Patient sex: M
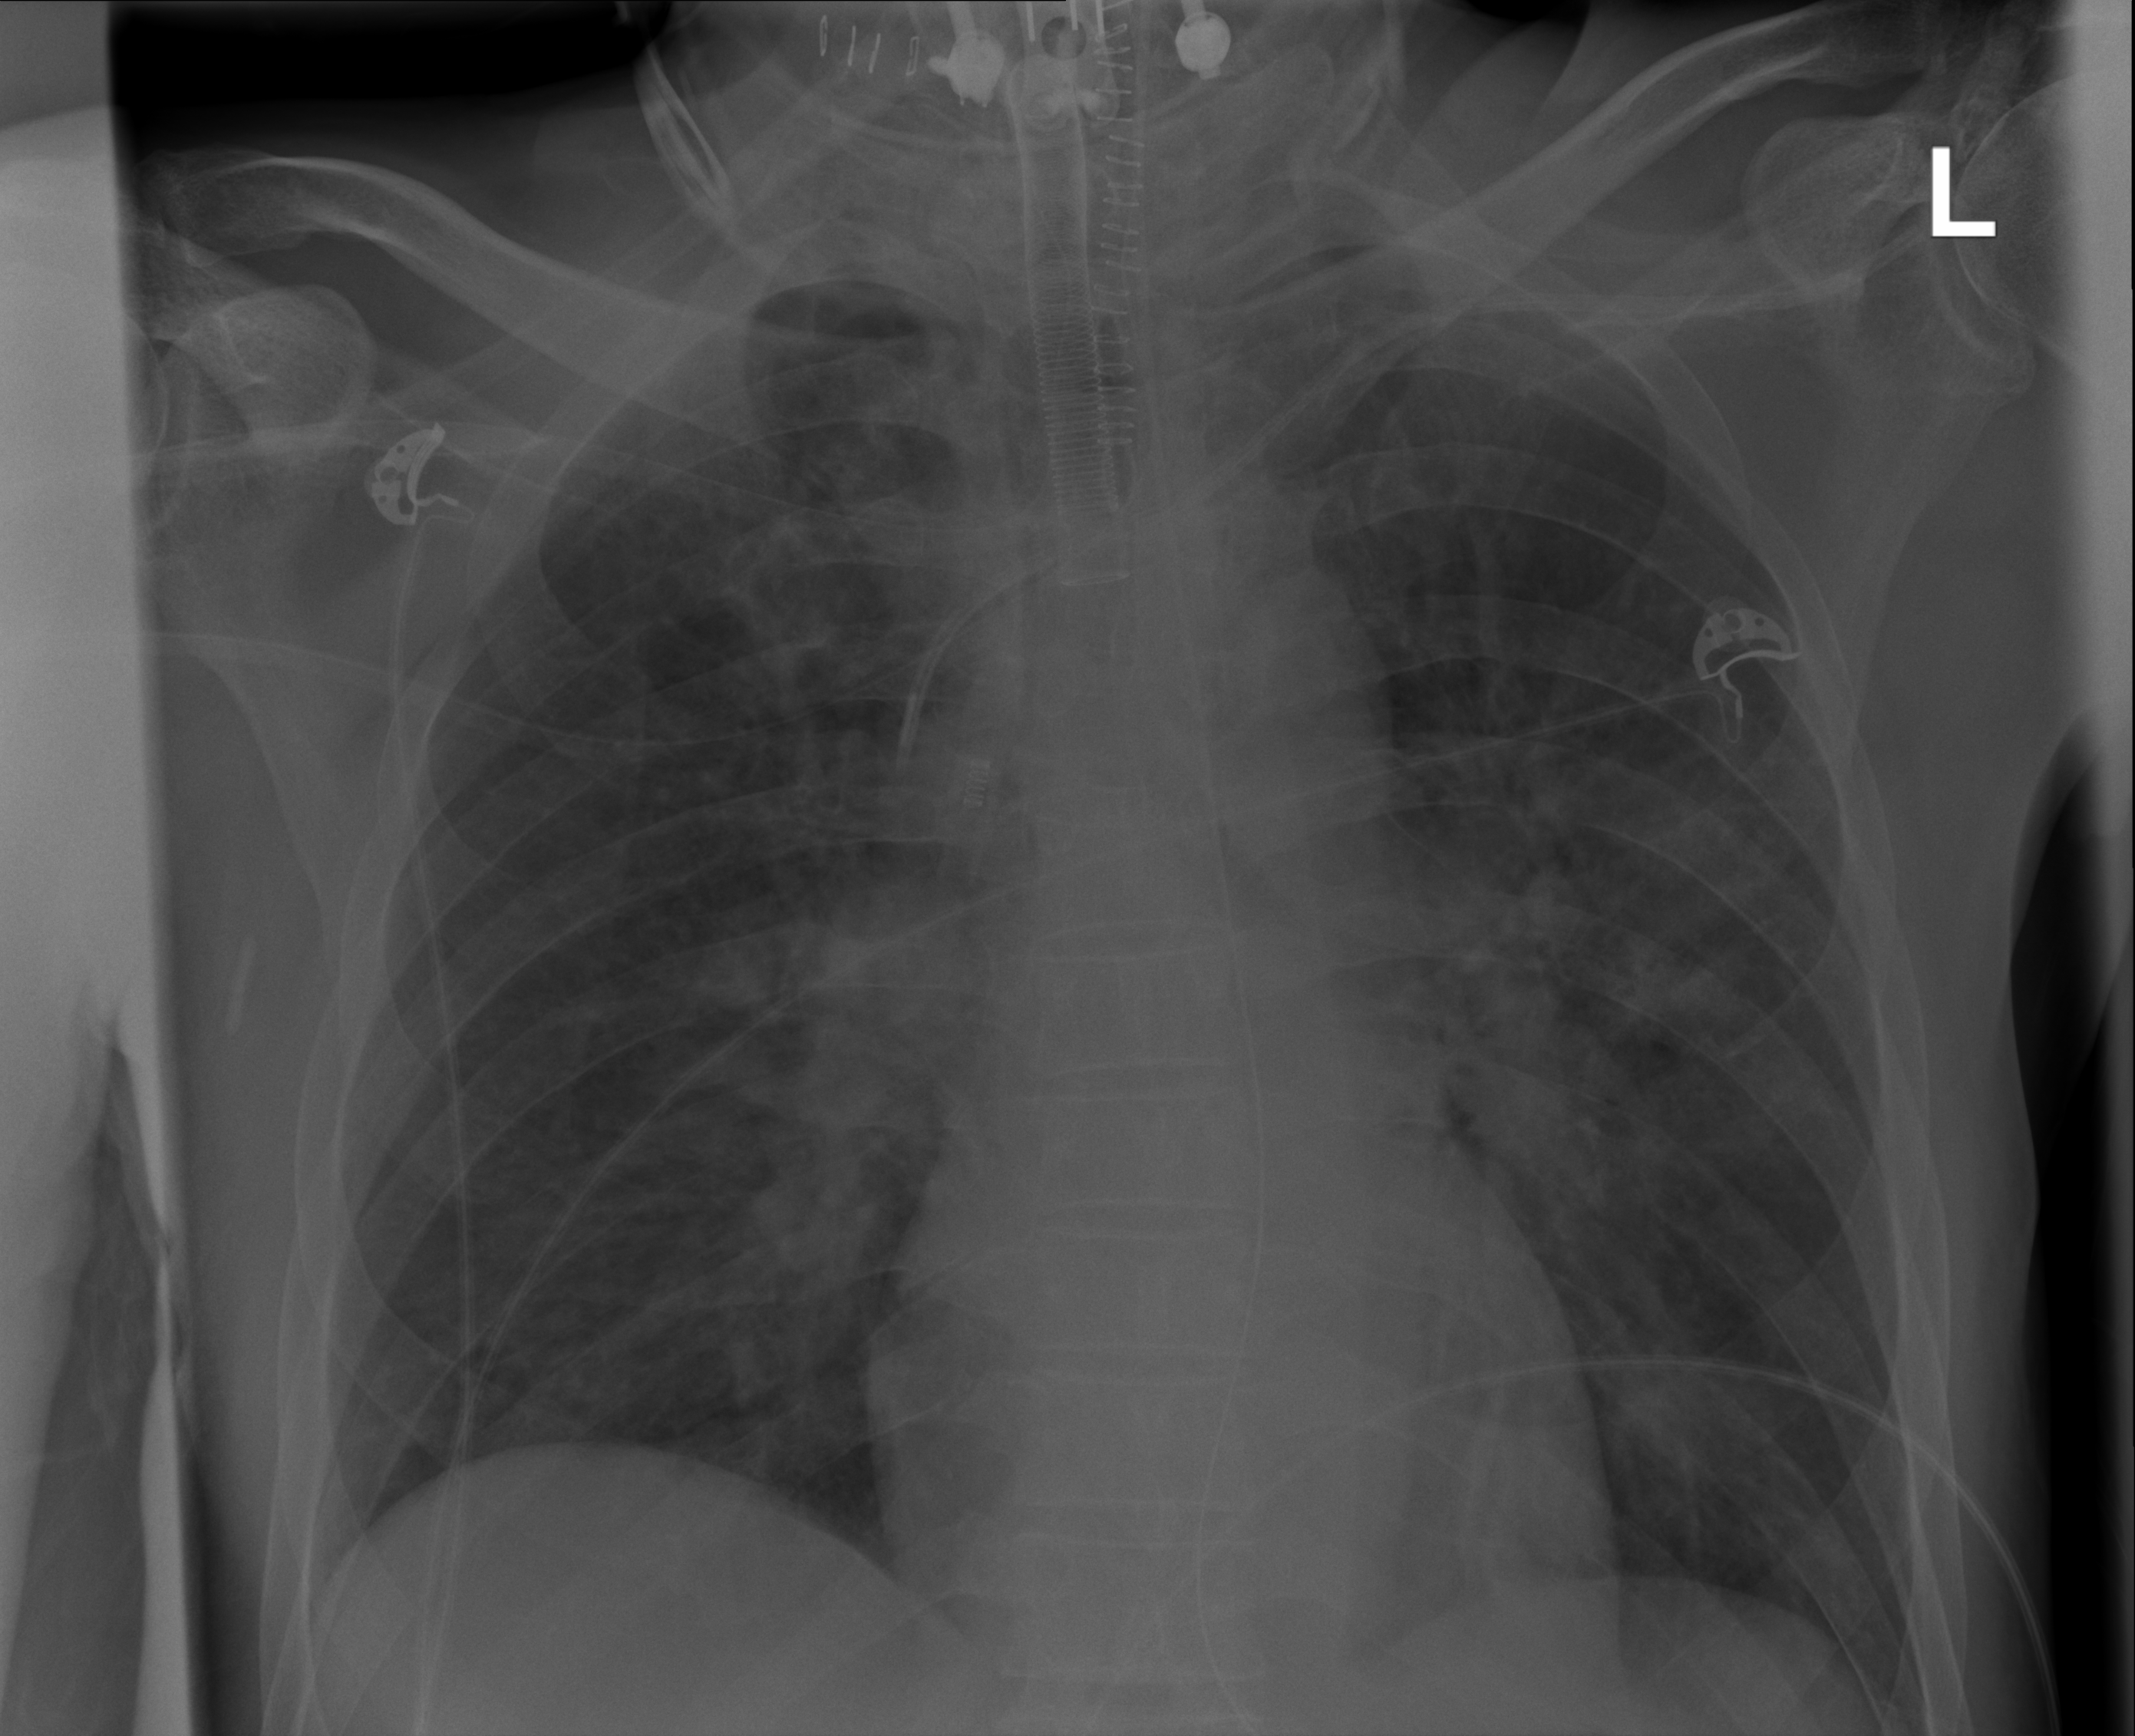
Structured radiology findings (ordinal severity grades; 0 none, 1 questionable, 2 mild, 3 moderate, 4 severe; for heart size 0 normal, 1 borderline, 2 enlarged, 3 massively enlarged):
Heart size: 0
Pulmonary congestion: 2
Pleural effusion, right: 0
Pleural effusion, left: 0
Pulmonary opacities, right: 2
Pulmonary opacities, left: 2
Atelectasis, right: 2
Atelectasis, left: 2